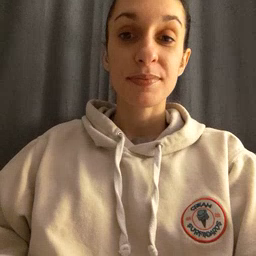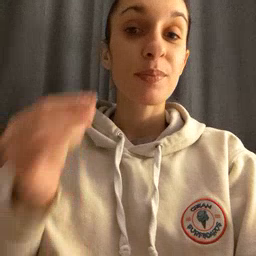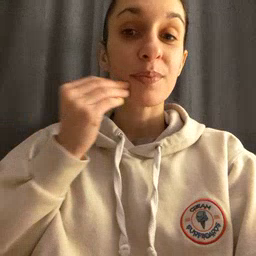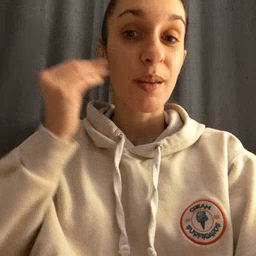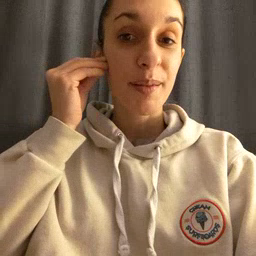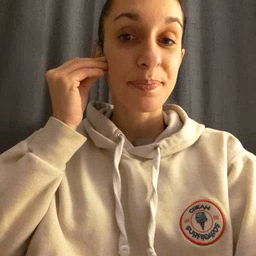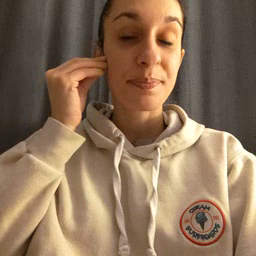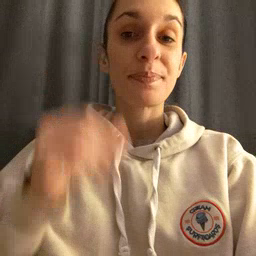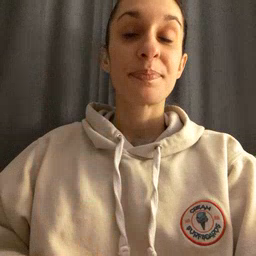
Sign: home